Field crop: tomato
Growth stage: 1
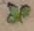
Species: solanum